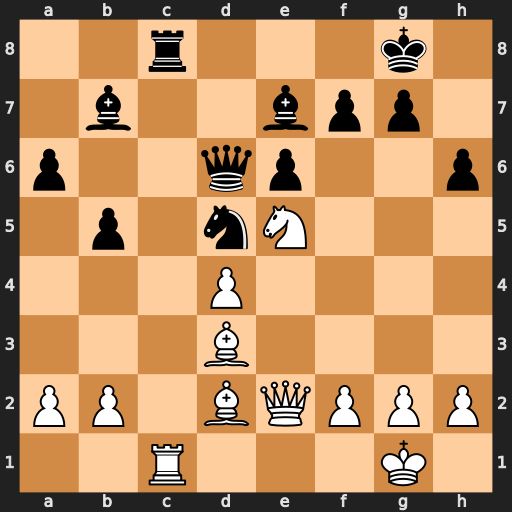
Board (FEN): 2r3k1/1b2bpp1/p2qp2p/1p1nN3/3P4/3B4/PP1BQPPP/2R3K1
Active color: w
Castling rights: -
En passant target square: -
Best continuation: Rxc8+ Bxc8 Qh5